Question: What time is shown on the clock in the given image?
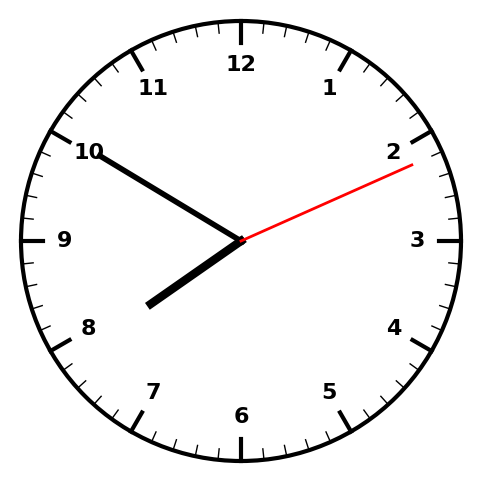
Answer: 07:50:11